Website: macys
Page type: billing-address
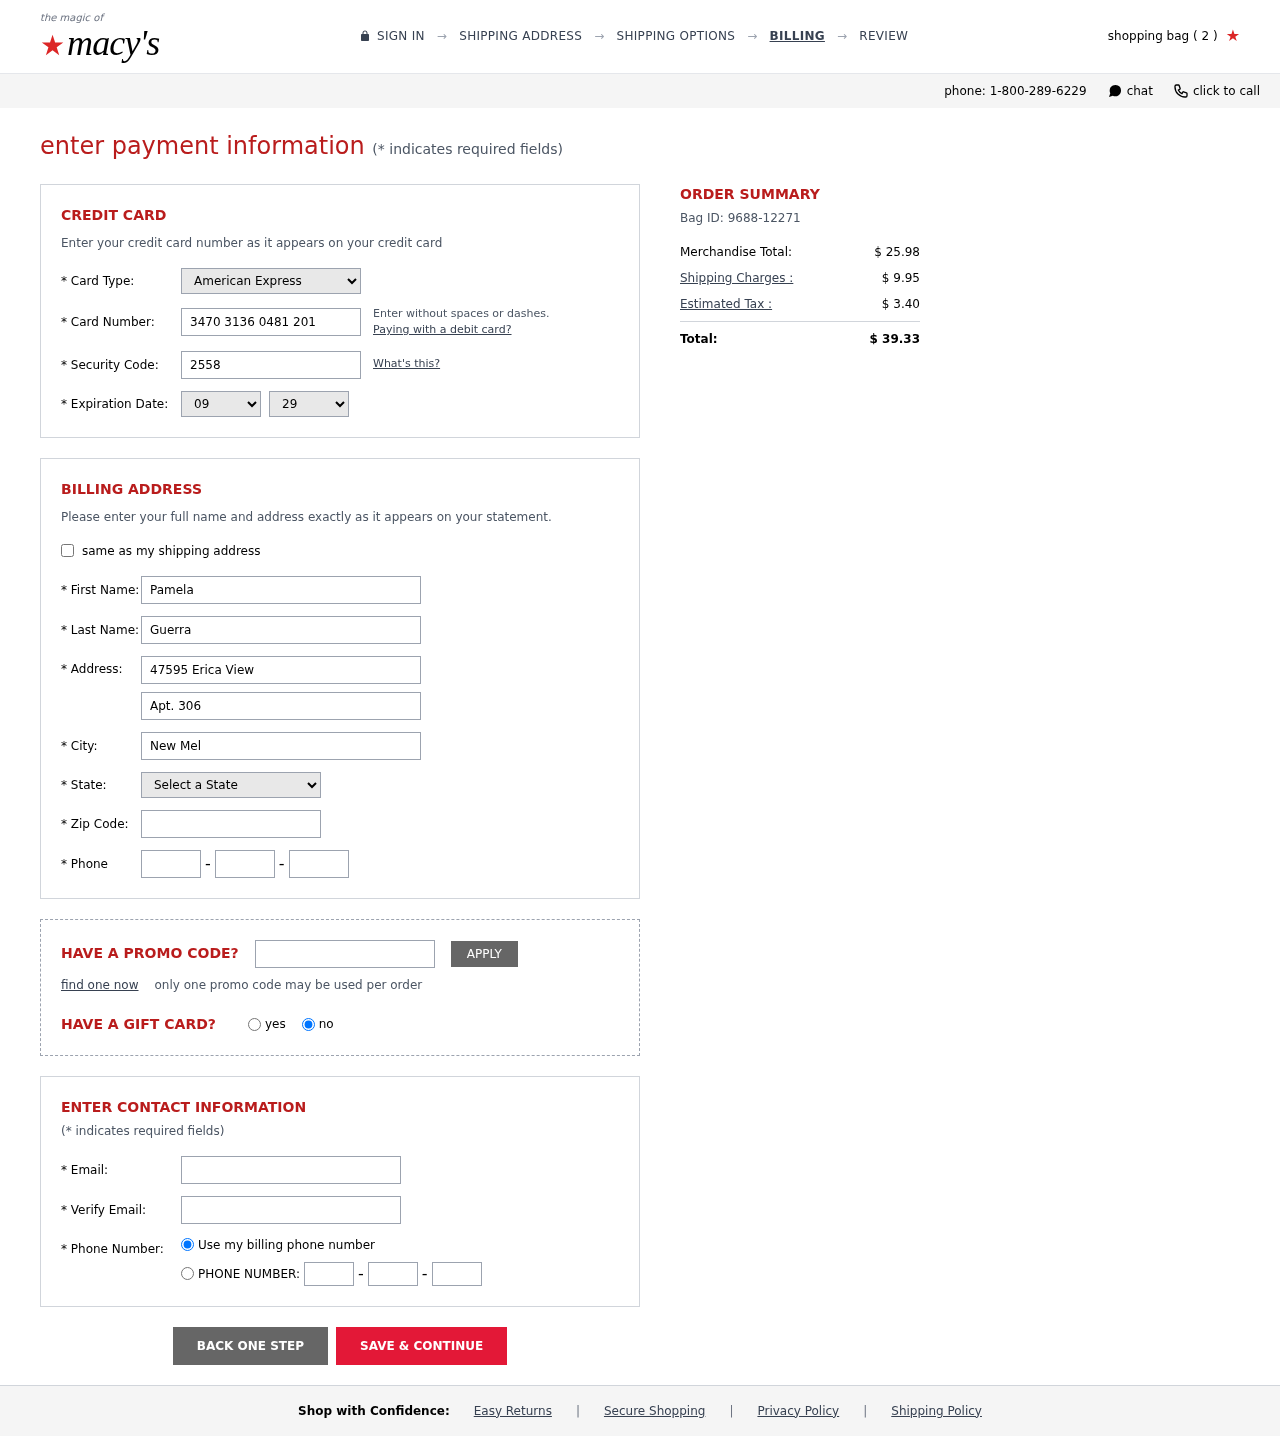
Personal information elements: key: PII_CARD_CVV
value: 2558
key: PII_CARD_EXPIRY_MONTH
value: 09
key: PII_CARD_EXPIRY_YEAR
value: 29
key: PII_CARD_NUMBER
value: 3470 3136 0481 201
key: PII_CARD_TYPE
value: American Express
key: PII_CITY
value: New Melissaland
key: PII_EMAIL
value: pamela.guerra@yahoo.com
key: PII_FIRSTNAME
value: Pamela
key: PII_LASTNAME
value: Guerra
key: PII_PHONE_AREA
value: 822
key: PII_PHONE_PREFIX
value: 461
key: PII_PHONE_SUFFIX
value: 5258
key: PII_POSTCODE
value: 41345
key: PII_STATE_ABBR
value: KS
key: PII_STREET
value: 47595 Erica View
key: PII_STREET2
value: Apt. 306
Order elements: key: ORDER_NUM_ITEMS
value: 2
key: ORDER_ID
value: Bag ID: 9688-12271
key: ORDER_SUBTOTAL
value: $ 25.98
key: ORDER_SHIPPING_COST
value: $ 9.95
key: ORDER_TAX
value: $ 3.40
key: ORDER_TOTAL
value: $ 39.33